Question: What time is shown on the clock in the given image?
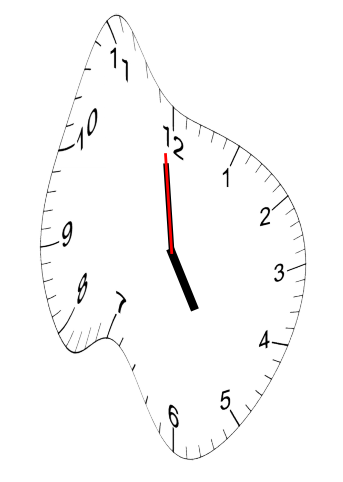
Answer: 04:58:59